Interaction volume radius: 10 \u00c5
Interaction volume height: 15 \u00c5
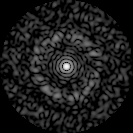
Disorder parameter: 0.845